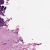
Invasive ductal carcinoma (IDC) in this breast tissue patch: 0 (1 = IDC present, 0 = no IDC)